Question: I have a UIButton that I drag up and down on the y axis using the UIPanGestureRecognizer class. I'm using this instead of a UISlider for the vertical functionality.
I want to capture all of the float values between 0 and 1 as a drag the button up and down like a UISlider would that is limited from a minimum value of 0 to a maximum of 1.
My current code isn't capturing the correct values. How can I fix this:
'''
- (void)wasDragged:(UIPanGestureRecognizer *)recognizer {
CGPoint translation = [recognizer translationInView:self.view];
CGPoint newCenter = CGPointMake(recognizer.view.center.x,recognizer.view.center.y + translation.y);
//range is 139 pixels
//i tried dividing 1/139 to get the increment using pixels
if(newCenter.y >= 126 && newCenter.y <= 265)
{
currentMainVolValue = currentMainVolValue - 0.00714285714286;
recognizer.view.center = newCenter;
[recognizer setTranslation:CGPointZero inView:self.view];
}
}
'''
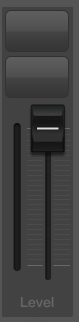
Answer: Assuming that '126' is the smallest y value and '265' is the max. You need to subtract the smallest y from the current translation and then divide the result by the range
'''
CGFloat minY = 126;
CGFloat range = 256 - minY;
return 1 - ((yTranslation - minY) / range);
'''
This gives
'''
yTranslation = 256 then value = 0
yTranslation = 126 then value = 1
yTranslation = 191 then value = 0.5
'''